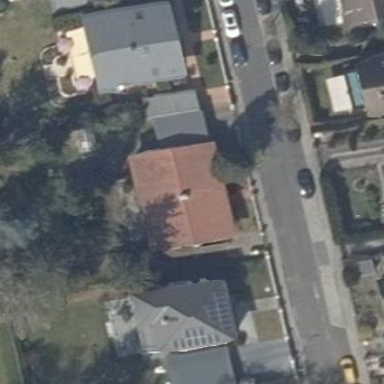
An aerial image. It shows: Detached building.